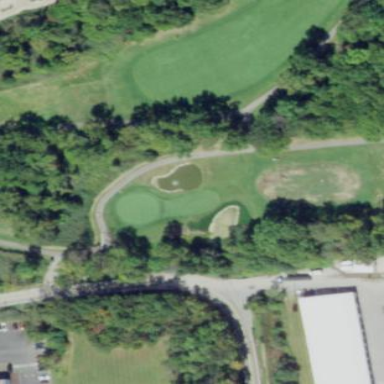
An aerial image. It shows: Rough grassy area used for golf.